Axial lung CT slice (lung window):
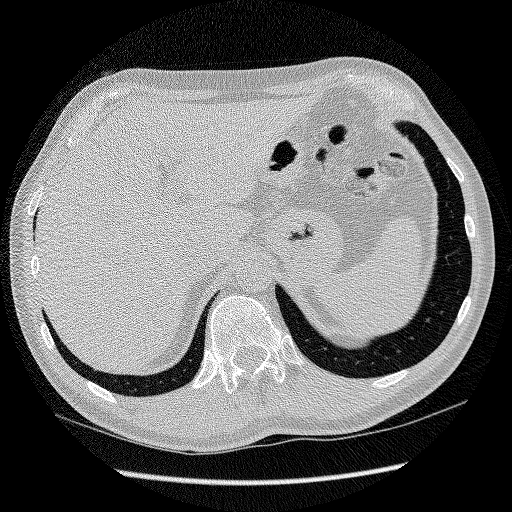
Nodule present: no